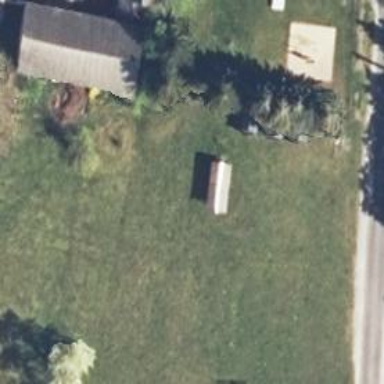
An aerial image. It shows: Shelter.